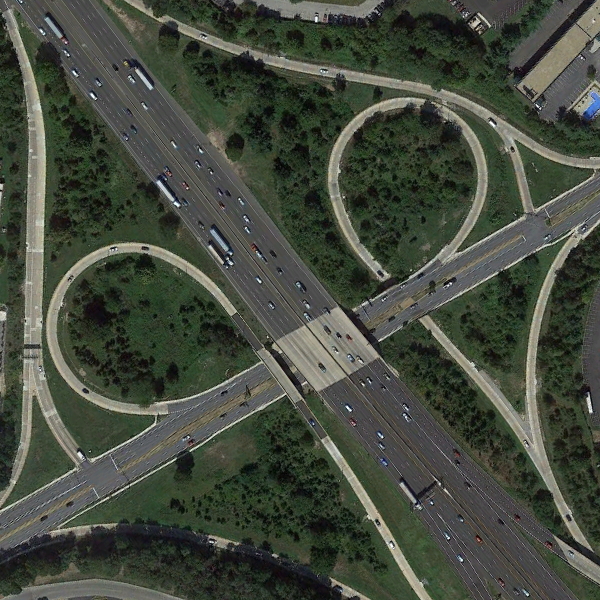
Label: Viaduct